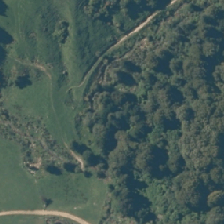
Land cover: indigenous_forest